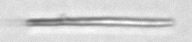
Label: fiber